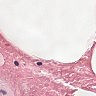
Metastatic tissue present: no